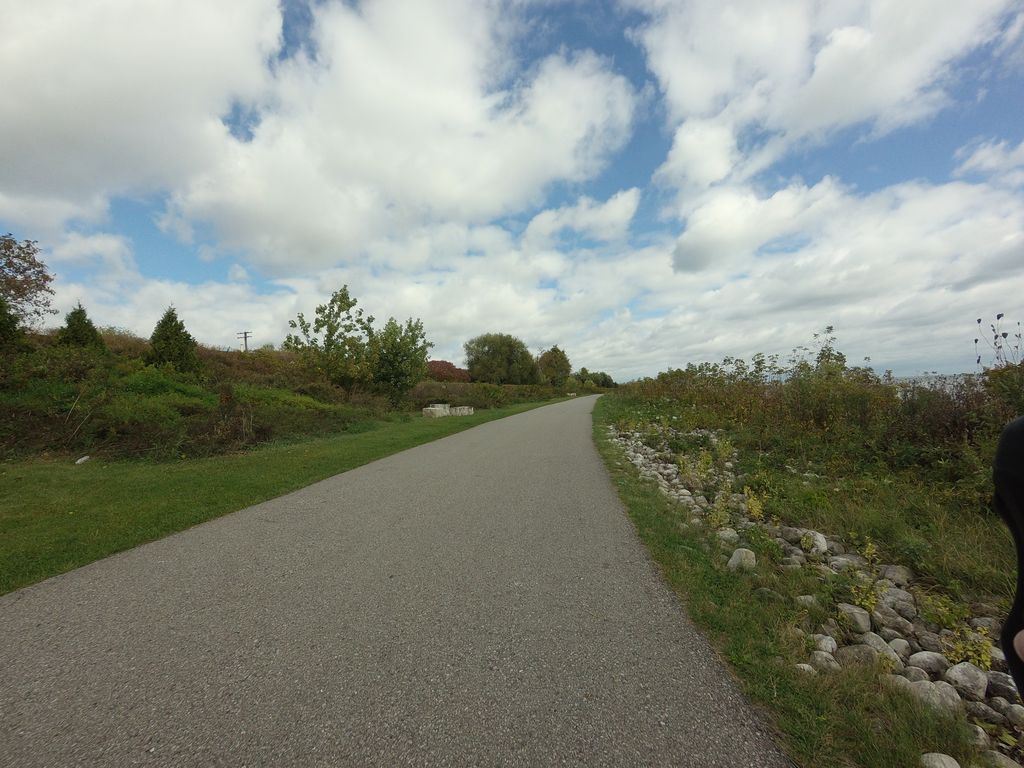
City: toronto